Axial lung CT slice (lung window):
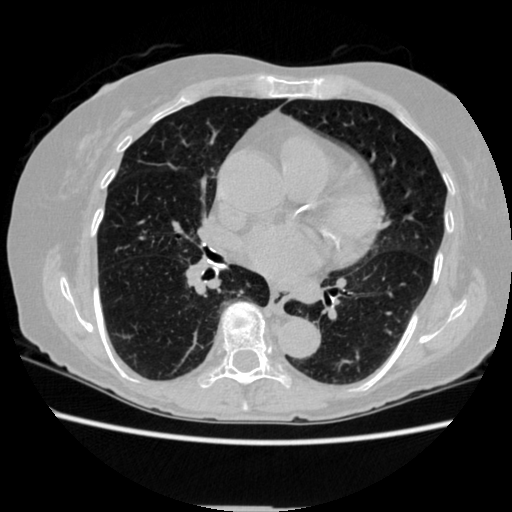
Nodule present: no